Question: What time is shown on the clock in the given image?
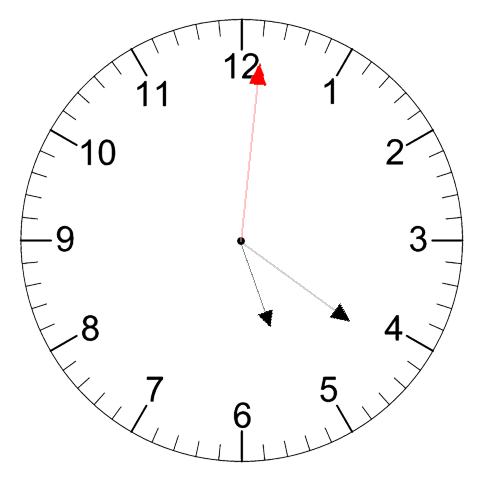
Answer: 05:21:01